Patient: sex F, age 46
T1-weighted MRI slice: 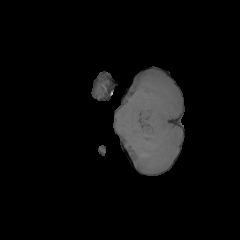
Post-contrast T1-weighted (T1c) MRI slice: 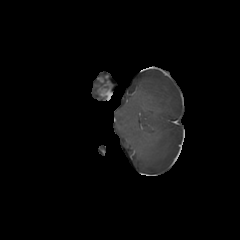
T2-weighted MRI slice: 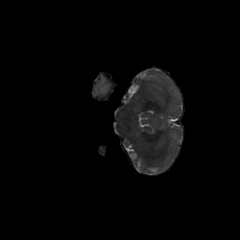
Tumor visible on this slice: yes
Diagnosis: Glioblastoma, IDH-wildtype
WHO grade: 4